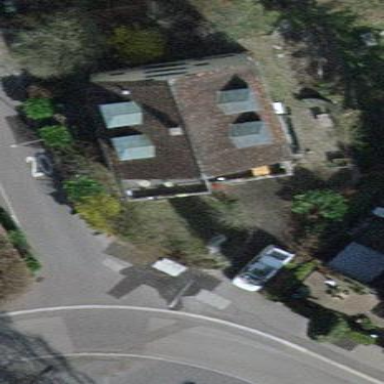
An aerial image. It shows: Detached building with gabled roof.